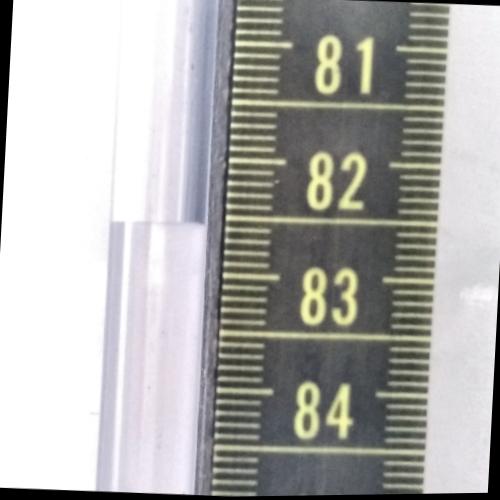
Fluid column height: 82.6 cm